Interaction volume radius: 10 \u00c5
Interaction volume height: 25 \u00c5
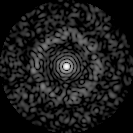
Disorder parameter: 0.8286